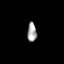
Tissue: skin
Cell type: Others
Senescence score: 0.7237
Nuclear area (px): 176
Mean DAPI intensity: 162.665